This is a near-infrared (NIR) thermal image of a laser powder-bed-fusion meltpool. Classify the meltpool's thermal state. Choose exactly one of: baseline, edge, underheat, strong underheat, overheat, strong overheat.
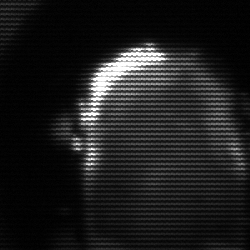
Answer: baseline